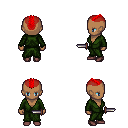
a pixel art fantasy rpg character, female body template, human, dark skin, green robe, magenta pants, red short mohawk hairstyle, maroon shoes, dagger, four views (front, back, left, right), 2x2 character sprite sheet, small pixel art, hard edges, no anti-aliasing